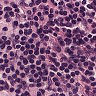
Metastatic tissue present: no